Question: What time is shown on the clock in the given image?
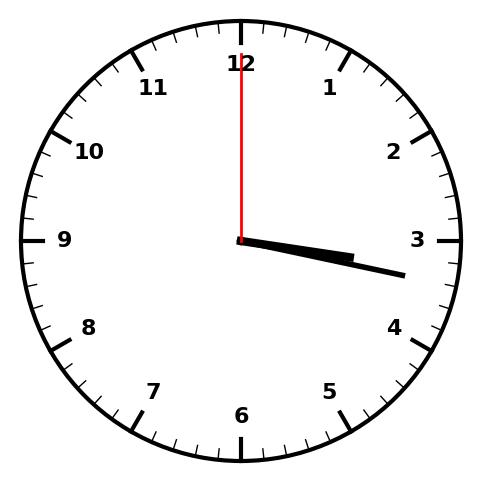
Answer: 03:17:00